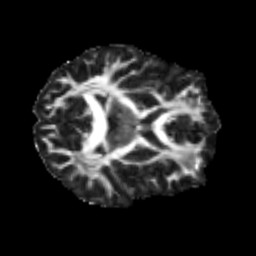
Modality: FA
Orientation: axial
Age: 25
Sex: male
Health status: healthy
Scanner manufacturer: siemens
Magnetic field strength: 3 T
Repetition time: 3.6 s
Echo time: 0.092 s